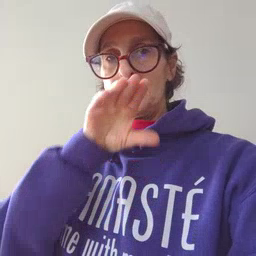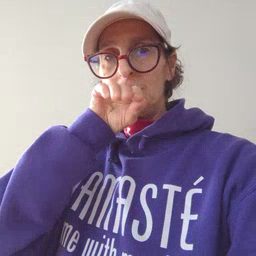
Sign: goose